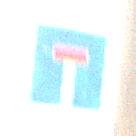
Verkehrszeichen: Sackgasse
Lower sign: HinweisGeaenderteVorfahrtVerkehrsfuehrungVerkehrsregelung3
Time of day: Midday
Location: Roofed (Beach)
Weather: Overcast
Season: NotSpecified
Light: Natural